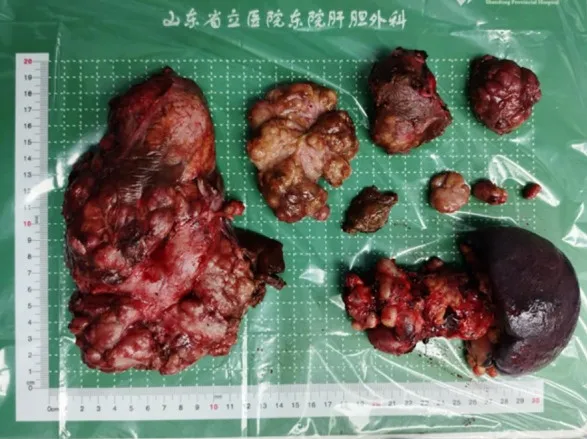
February 23, 2023 - Resection of the pancreatic body and tail, splenectomy, and hepatic tumor resection (approximately 90%), postoperative specimen.
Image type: medical_photograph (other_medical_photograph)